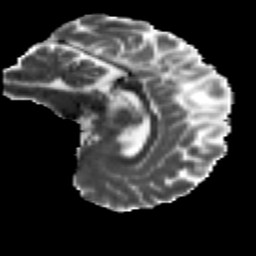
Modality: MD
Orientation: sagittal
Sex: male
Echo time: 0.114 s